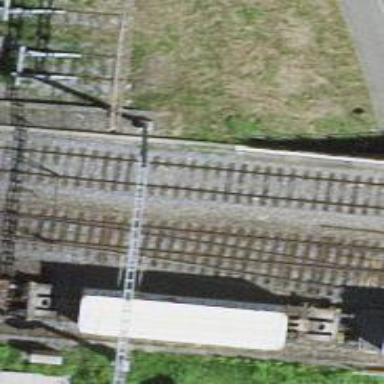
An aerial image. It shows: Rail siding with electrified tracks using contact line.